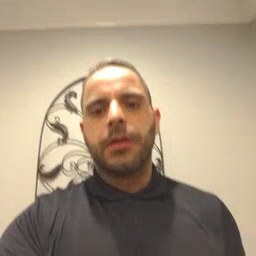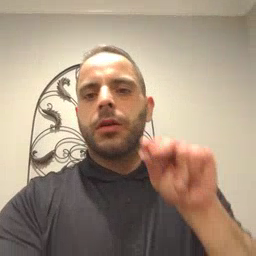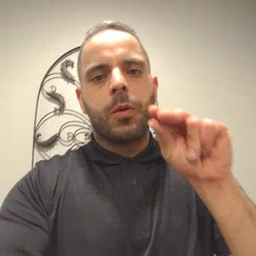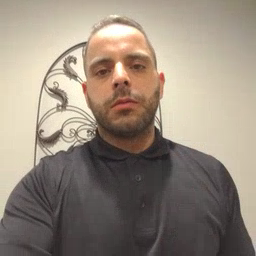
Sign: no